Interaction volume radius: 5 \u00c5
Interaction volume height: 25 \u00c5
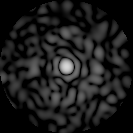
Disorder parameter: 0.8461